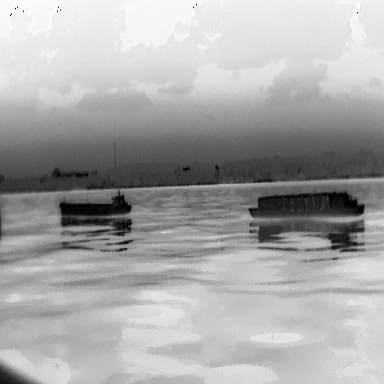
There are two objects shown in the infrared image, including a liner, and a fishing_boat.